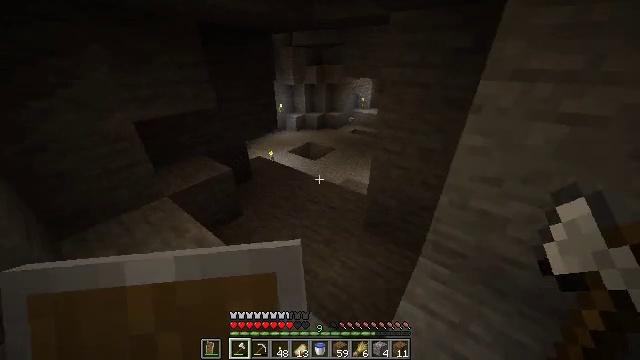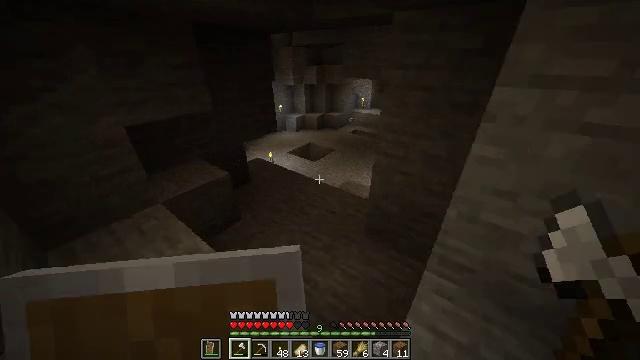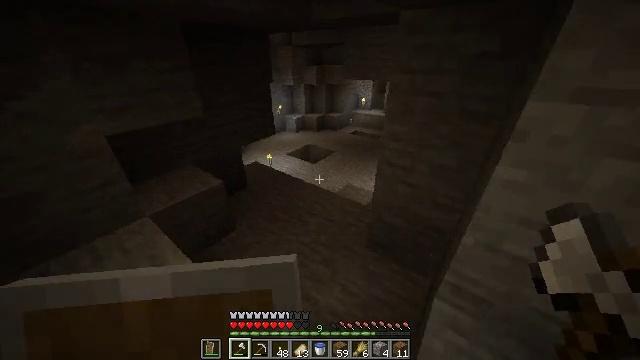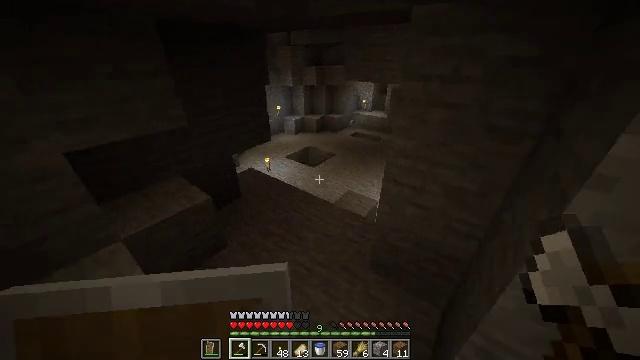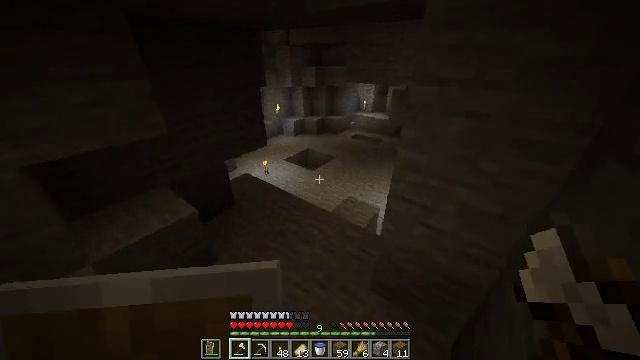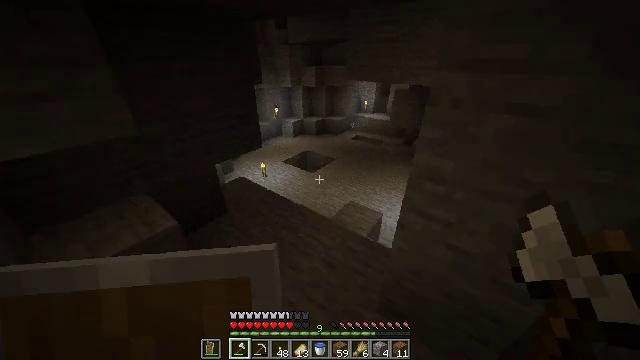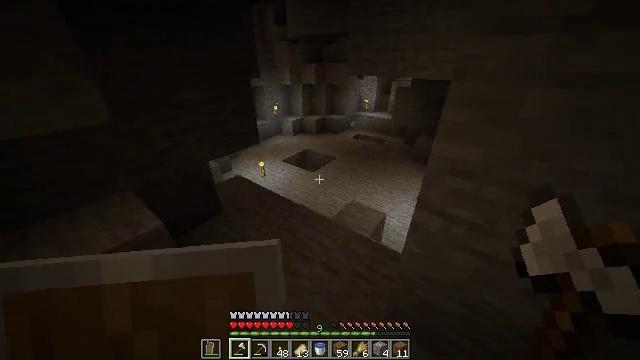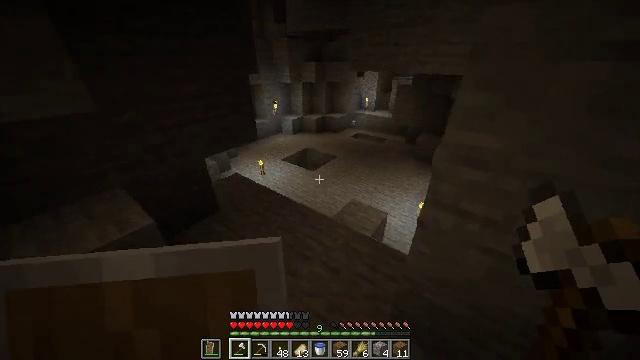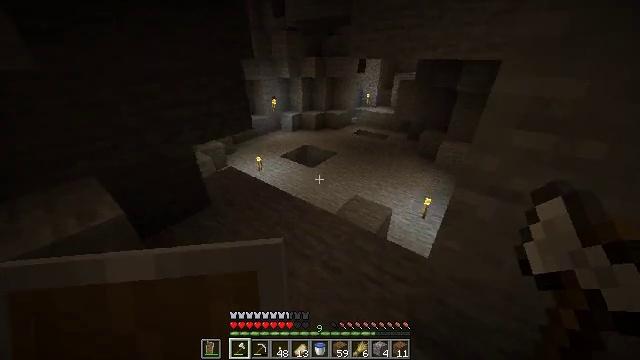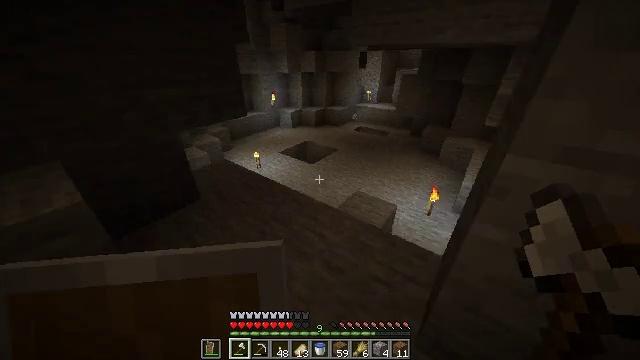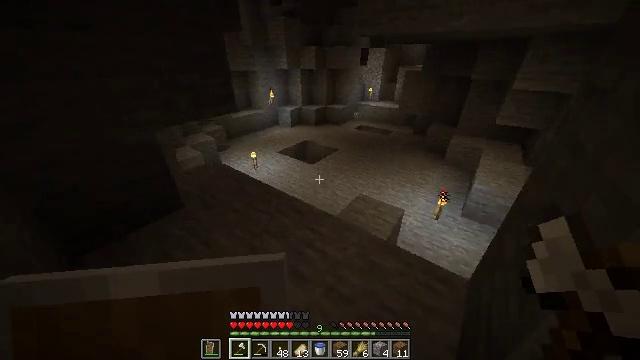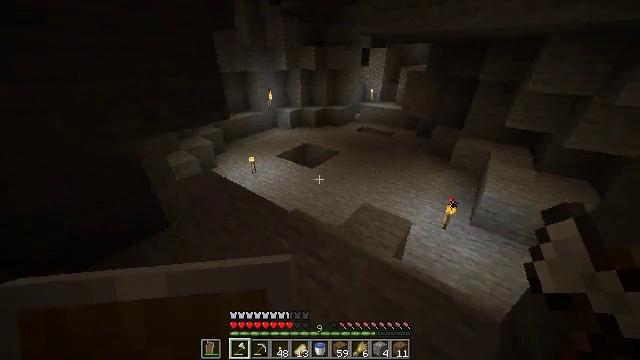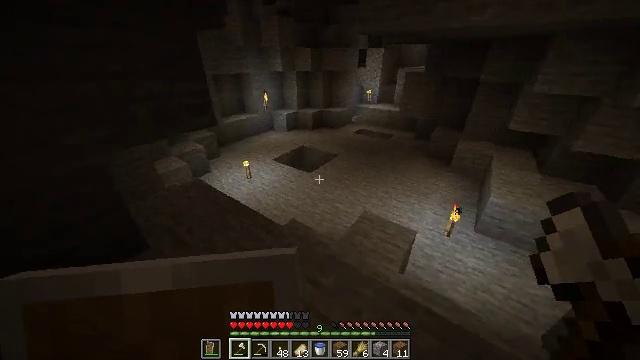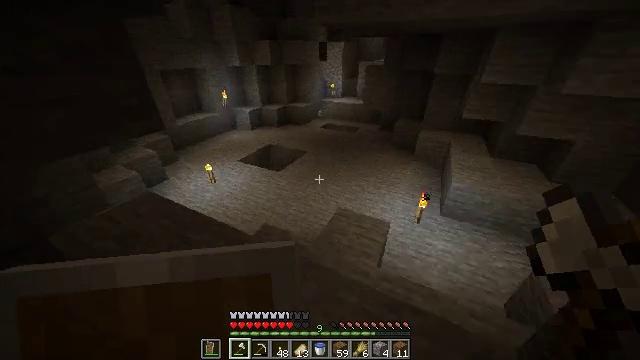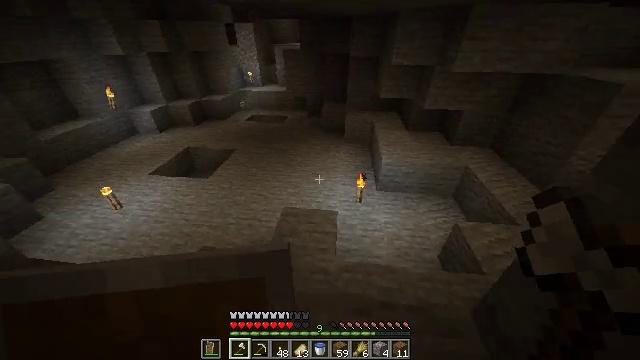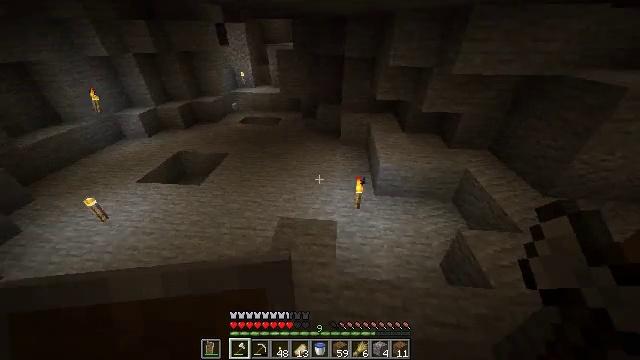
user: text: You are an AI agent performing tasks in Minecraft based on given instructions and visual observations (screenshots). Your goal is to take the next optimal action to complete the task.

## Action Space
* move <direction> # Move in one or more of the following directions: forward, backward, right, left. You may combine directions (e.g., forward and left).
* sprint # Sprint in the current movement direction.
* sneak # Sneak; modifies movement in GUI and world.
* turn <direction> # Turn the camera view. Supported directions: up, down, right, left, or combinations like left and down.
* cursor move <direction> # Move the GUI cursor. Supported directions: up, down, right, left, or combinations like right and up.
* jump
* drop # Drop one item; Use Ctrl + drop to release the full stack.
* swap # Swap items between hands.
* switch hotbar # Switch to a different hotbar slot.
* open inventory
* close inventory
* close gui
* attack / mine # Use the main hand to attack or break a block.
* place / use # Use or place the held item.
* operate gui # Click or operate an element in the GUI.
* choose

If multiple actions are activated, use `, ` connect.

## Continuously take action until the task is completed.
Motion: motion action
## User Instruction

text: Mine the purple bed.
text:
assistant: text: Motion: move forward, sprint
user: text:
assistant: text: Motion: move forward, sprint
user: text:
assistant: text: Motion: move forward, sprint
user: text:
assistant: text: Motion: move forward, sprint
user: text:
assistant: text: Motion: move forward, sprint
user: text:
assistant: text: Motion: move forward, sprint
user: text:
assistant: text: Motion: move forward, sprint
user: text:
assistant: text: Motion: move forward, sprint
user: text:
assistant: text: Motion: move forward, sprint
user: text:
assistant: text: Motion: move forward, sprint
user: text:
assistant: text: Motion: move forward, sprint
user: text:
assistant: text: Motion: move forward, sprint
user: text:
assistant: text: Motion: move forward, sprint, turn right and down
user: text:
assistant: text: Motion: move forward, sprint, turn right and down
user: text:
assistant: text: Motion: move forward, sprint, turn right
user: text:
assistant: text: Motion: move forward, sprint, turn right
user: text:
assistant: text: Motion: move forward, sprint, turn right and up
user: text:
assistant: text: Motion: move forward, sprint, turn right and up
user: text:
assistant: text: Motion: move forward, sprint, turn right and up
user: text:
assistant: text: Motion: move forward, sprint, turn right and up
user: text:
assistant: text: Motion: move forward, sprint, turn right
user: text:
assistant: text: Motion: move forward, sprint, turn right
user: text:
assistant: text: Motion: move forward, sprint, turn right and up
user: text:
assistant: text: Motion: move forward, sprint, turn right and up
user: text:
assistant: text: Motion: move forward, sprint, turn right and up, jump
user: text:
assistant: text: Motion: move forward, sprint, turn right and up, jump
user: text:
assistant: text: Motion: move forward, sprint, turn right and up, jump
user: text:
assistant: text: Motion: move forward, sprint, turn right, jump
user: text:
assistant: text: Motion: move forward, sprint, jump
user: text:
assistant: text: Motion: move forward, sprint, jump